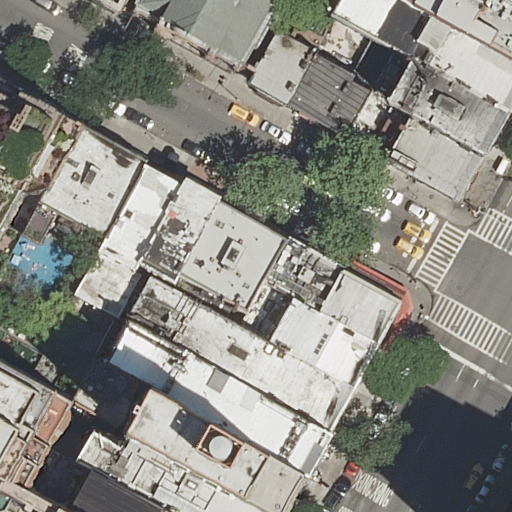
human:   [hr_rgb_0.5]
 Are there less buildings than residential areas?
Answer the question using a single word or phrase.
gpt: no

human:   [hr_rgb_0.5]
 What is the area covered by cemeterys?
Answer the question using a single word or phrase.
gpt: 0m2

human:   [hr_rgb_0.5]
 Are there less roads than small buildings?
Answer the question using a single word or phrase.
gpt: no

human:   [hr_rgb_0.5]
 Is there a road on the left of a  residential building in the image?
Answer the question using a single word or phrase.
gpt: no

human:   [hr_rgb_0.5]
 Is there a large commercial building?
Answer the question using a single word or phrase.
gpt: no

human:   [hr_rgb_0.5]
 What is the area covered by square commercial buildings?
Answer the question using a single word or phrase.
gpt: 0m2

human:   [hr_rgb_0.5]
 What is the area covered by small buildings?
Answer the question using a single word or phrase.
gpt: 1m2

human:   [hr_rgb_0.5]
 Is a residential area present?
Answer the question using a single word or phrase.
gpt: no

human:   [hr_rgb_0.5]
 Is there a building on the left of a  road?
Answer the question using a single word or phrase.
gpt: yes

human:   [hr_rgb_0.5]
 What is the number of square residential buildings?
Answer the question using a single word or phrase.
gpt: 0

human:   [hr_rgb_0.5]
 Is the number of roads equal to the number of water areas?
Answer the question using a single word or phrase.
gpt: no

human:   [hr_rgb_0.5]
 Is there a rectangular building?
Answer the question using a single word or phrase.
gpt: yes

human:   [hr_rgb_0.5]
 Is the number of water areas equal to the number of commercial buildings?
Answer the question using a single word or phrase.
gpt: yes

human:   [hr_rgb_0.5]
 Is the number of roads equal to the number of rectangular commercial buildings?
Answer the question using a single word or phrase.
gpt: no

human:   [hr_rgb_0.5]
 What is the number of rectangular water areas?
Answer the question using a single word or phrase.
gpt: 0

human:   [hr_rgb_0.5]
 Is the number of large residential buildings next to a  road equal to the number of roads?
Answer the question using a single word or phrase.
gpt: yes

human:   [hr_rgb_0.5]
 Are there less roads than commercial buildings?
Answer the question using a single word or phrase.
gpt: no

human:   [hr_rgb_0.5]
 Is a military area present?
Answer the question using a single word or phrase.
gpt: no

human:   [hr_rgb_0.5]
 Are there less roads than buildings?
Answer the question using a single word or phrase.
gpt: yes

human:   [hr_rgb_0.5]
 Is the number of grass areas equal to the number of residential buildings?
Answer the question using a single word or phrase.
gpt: no

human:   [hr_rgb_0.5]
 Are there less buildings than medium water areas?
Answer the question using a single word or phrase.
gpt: no

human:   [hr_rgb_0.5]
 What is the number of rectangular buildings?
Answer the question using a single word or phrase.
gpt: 15

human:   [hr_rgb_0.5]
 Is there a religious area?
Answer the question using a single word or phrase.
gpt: no

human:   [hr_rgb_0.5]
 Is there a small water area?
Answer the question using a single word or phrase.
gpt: no

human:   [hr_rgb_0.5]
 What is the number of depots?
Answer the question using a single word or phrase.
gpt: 0

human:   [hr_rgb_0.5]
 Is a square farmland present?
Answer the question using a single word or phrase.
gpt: no

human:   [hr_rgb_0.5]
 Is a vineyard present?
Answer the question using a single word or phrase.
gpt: no

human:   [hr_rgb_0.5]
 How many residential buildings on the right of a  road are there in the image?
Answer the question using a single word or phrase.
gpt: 8

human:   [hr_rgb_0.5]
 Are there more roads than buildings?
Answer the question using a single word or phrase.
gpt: no

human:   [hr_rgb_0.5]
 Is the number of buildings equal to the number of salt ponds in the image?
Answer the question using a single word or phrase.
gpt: no

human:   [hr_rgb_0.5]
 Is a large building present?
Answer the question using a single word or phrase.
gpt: yes

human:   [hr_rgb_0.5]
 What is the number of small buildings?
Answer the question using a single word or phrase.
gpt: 2

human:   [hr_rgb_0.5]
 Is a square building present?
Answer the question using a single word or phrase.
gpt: no

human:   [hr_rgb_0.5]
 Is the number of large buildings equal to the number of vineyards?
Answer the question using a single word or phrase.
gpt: no

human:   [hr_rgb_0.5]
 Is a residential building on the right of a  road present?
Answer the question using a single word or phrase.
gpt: yes

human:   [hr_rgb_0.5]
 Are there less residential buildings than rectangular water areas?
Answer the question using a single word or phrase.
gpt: no